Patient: sex M, age 43
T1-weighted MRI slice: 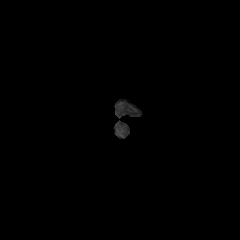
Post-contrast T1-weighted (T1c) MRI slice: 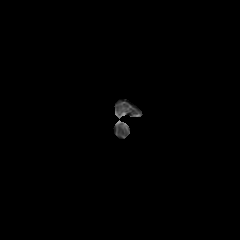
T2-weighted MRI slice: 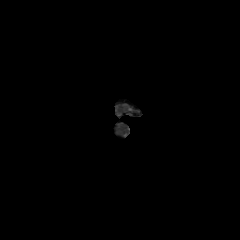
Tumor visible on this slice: no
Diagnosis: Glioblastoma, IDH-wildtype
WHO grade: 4